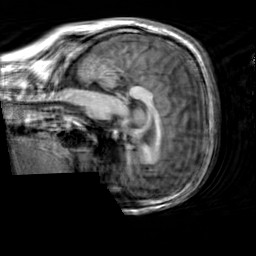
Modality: T1w
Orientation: sagittal
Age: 31
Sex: male
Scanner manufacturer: siemens
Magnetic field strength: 3 T
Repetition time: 2.3 s
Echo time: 0.00303 s